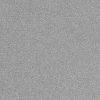
Atmospheric dust classification: dusty